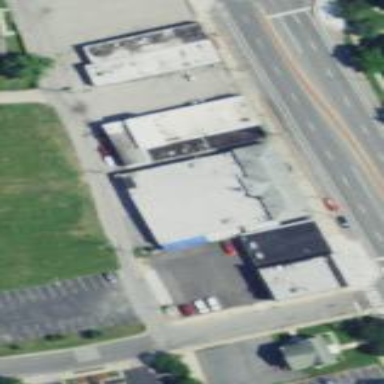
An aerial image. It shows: Building housing bowling alley.